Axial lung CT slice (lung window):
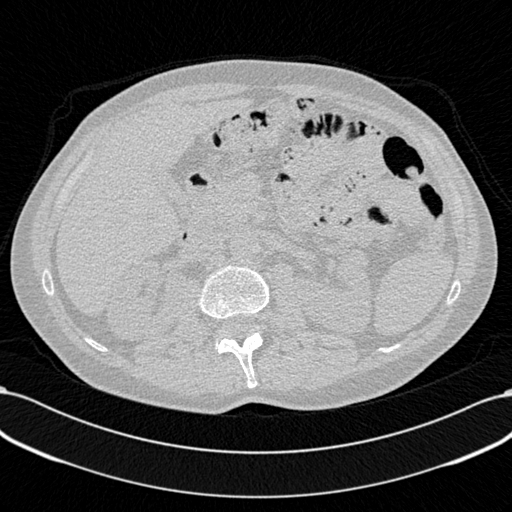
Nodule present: no